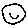
Label: smiley face